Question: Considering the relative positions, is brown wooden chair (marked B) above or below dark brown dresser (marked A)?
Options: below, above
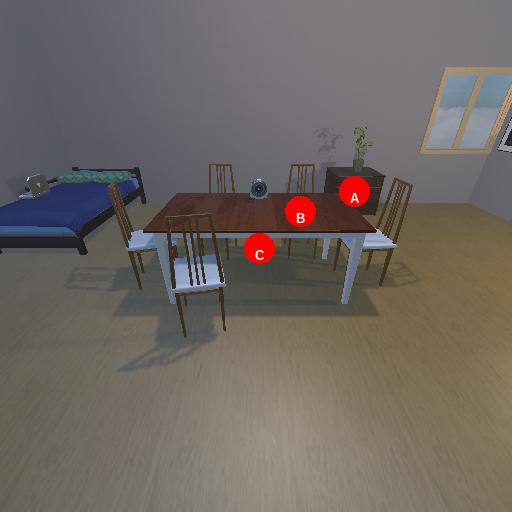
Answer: below